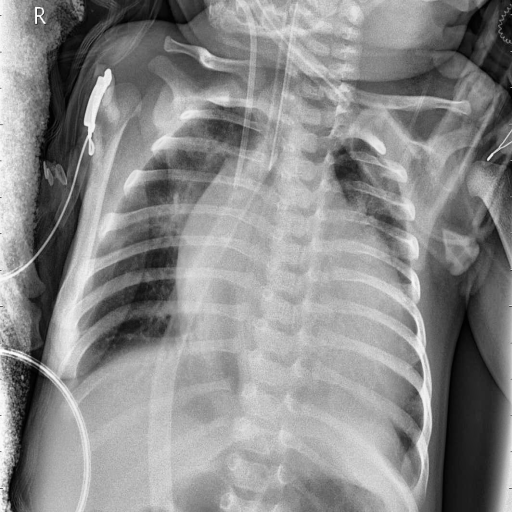
Finding: PNEUMONIA